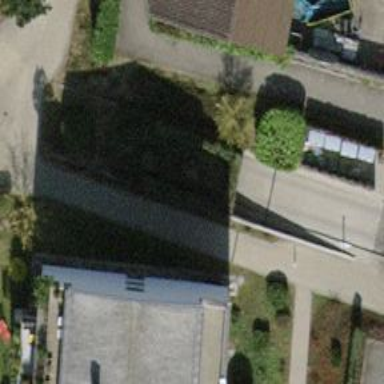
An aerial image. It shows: Parking entrance.